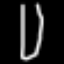
Label: fork